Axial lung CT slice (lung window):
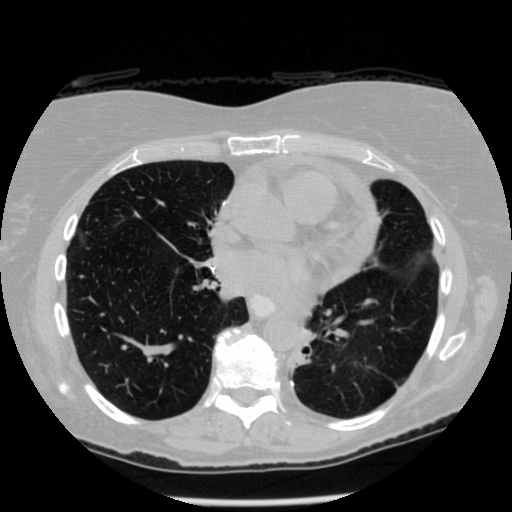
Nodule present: no